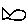
Label: fish